Question: I'm developing my application using Spring MVC with Hibernate4. I have 2 classes that have rellation OneToMany: 'Lot' can have many 'Question'. In my 'singleLot.jsp' I just want to display all 'Questions' for specified 'Lot'. When I debug application I can see that everything is nicely extracted from the database but I can't figure out how to display it in my 'singleLot.jsp' page.
I think that the problem might be that 'Questions' are not directly inside my 'Lot' object as a 'List<Question>' as I declared in my entity class, but they're inside something called a 'PersistentBag'.

My 'Lot' Entity:
'''
@Entity
@Table(name = "lot")
public class Lot {
private Long lotId;
private String name;
private String description;
private Timestamp dateAdded;
private List<Question> questions = new ArrayList<Question>(0); //One to many relation
@Id
@Column(name = "lot_id")
@GeneratedValue(strategy = GenerationType.AUTO)
public Long getLotId(){ return lotId; }
public void setLotId(Long id) { this.lotId = id; }
@NotNull
@Length(min = 1, max = 50)
@Column(name = "name")
public String getName() {return name;}
public void setName(String name) {this.name = name;}
@NotNull
@Length(min = 1, max = 500)
@Column(name = "description")
public String getDescription() {return description;}
public void setDescription(String description) {this.description = description;}
@Column(name = "date_added")
public Timestamp getDateAdded() {return dateAdded;}
public void setDateAdded(Timestamp dateAdded) {this.dateAdded = dateAdded;}
@OneToMany(mappedBy = "lotId", fetch = FetchType.EAGER )
public List<Question> getQuestions() {return questions;}
public void setQuestions(List<Question> questions) {this.questions = questions;}
}
'''
My 'Question' entity:
'''
@Entity
@Table(name = "question")
public class Question {
private Long questionId;
private Long lotId;
private String content;
private List<Answer> answer = new ArrayList<Answer>(0); //One to many relation
@Id
@Column(name = "question_id")
@GeneratedValue(strategy = GenerationType.AUTO)
public Long getQuestionId(){ return questionId; }
public void setQuestionId(Long id) { this.questionId = id; }
@NotNull
@Length(min = 1, max = 10)
@Column(name = "lot_id")
public Long getLotId(){return lotId;}
public void setLotId(Long lotId) { this.lotId = lotId; }
@NotNull
@Length(min = 1, max = 5000)
@Column(name = "content")
public String getContent(){return content;}
public void setContent(String content) { this.content = content; }
@OneToMany(mappedBy = "questionId", fetch = FetchType.LAZY )
public List<Answer> getAnswer() {return answer;}
public void setAnswer(List<Answer> answers) {this.answer = answers;}
@Override
public String toString() {
return "Question nr. [" + questionId + "] - " + content + "and "+ getAnswer().size() + " possible answers.";
}
}
'''
'LotController''s method:
'''
@RequestMapping(value = "{lotId}", method = RequestMethod.GET)
public ModelAndView viewSingleLot(@PathVariable Long lotId){
ModelAndView modelAndView;
Lot lot = lotService.getLot(lotId);
modelAndView = new ModelAndView("singleLot");
modelAndView.addObject("lot", lot);
return modelAndView;
}
'''
And fragment of my 'singleLot.jsp' where I'm trying to access data provided in controller:
'''
<c:forEach items="${lot.questions}" var="question" varStatus="rowCounter">
<div >
<div>
<h3>${rowCounter}</h3>
</div>
<div>
<h5>question.name</h5>
</div>
</c:forEach>
'''
Does anyone know what I'm doing wrong?
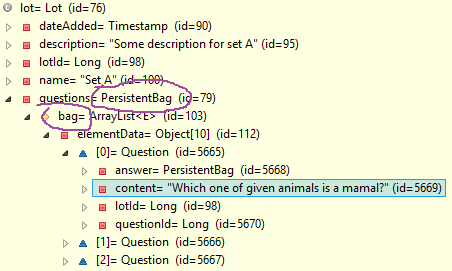
Answer: It should be
'''
<h5>${question.content}</h5>
'''